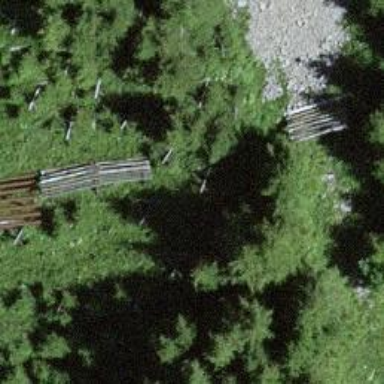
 designed to mitigate snow accumulations in specific area."